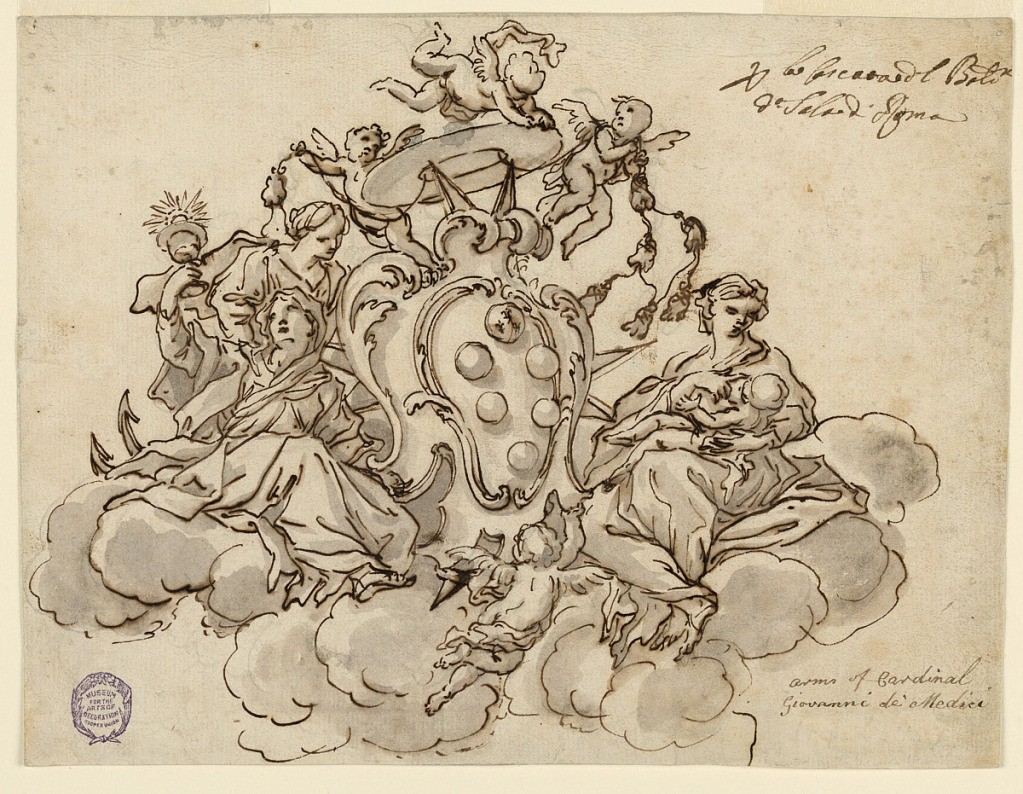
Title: Design for a Ceiling (?) Painting with the Coat of Arms of Cardinal Francesco Maria de'Medici
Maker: Antonio Domenico Gabbiani, Italian, 1652 - 1726
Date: ca. 1690
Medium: Lead point, pen and ink, brush and brown, black wash on paper
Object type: Drawing
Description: The escutcheon is supported by a single putto flying beneath whereas three putti are busy with the hat. Hope stands, faith sits at left of the escutcheon, Charity nursing a child sits at right on clouds. Written with ink, top right: "p[er] la cascata del Balcone (?) / d[ell]a Sala di Roma". Coat of arms of Cardinal Frencesco Maria de' Medici (1660-1711; cardinal 1686-1709).